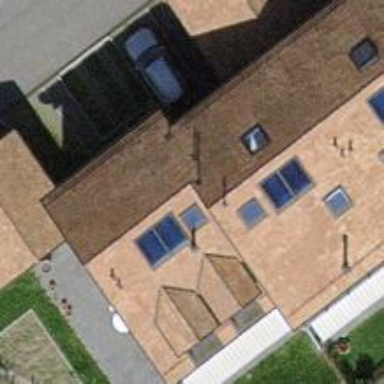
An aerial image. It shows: Simple and straightforward house.